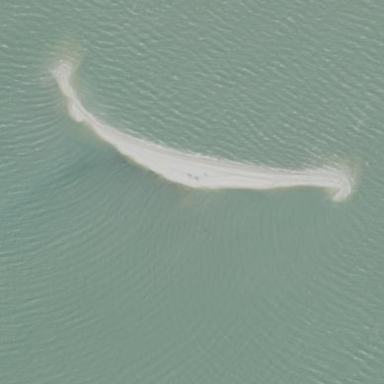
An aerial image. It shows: Island with natural shoal.